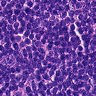
Metastatic tissue present: no